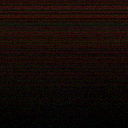
Screen state: off